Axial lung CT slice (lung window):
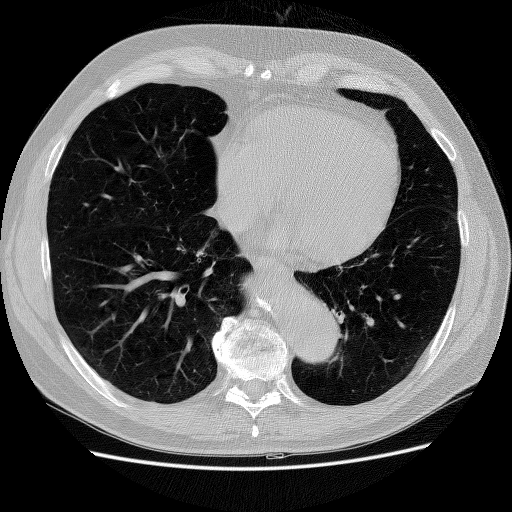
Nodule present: no